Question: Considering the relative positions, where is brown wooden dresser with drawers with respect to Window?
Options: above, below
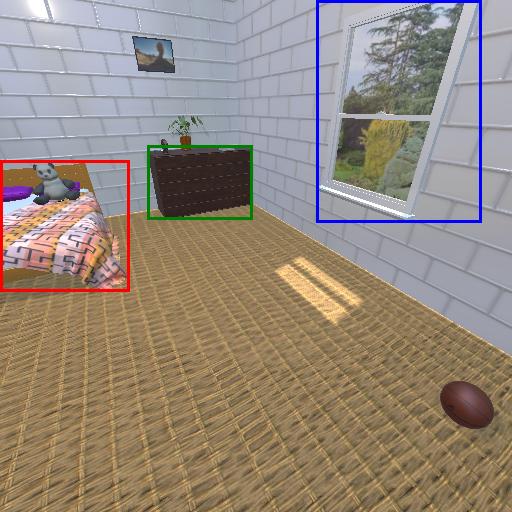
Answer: above